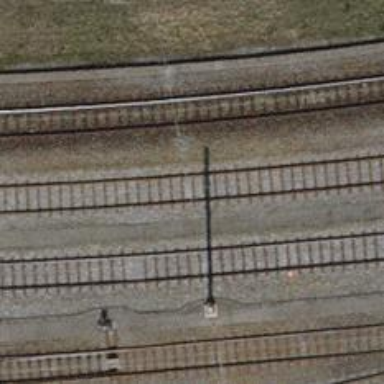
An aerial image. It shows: Rail yard with electrified contact lines for railway operations.